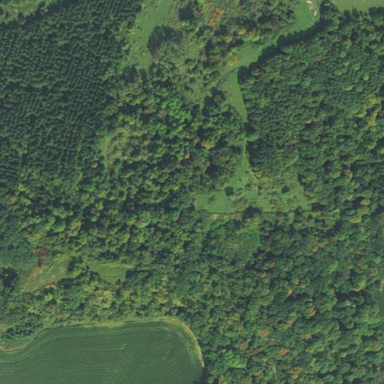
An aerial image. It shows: Beautiful woodland area.